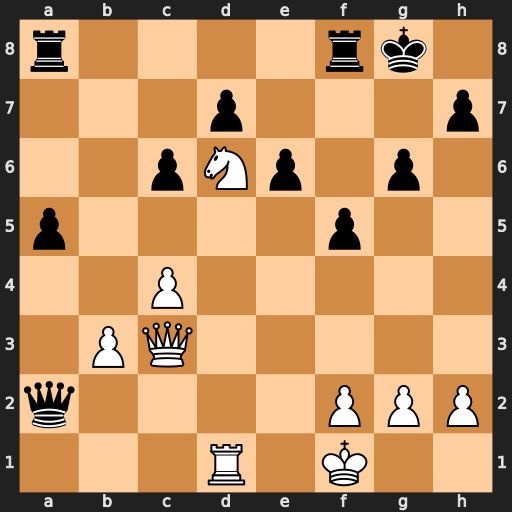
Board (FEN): r4rk1/3p3p/2pNp1p1/p4p2/2P5/1PQ5/q4PPP/3R1K2
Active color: w
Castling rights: -
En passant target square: -
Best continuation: Ra1 Qxa1+ Qxa1